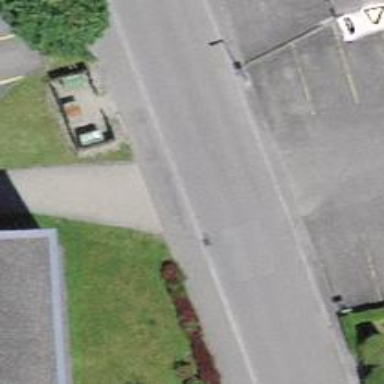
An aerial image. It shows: Path made of paving stones.